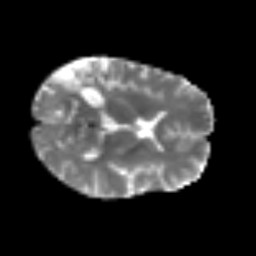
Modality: T2w
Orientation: axial
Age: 39
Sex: female
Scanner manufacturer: siemens
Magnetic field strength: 3 T
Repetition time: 3.2 s
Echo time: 0.081 s